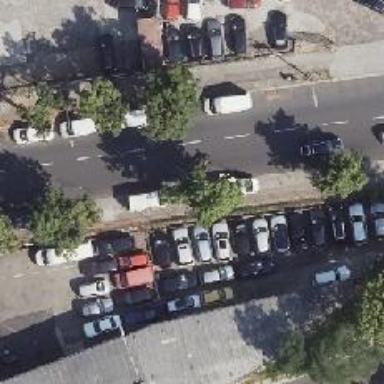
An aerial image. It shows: Broadleaved deciduous tree with parking obstacle.